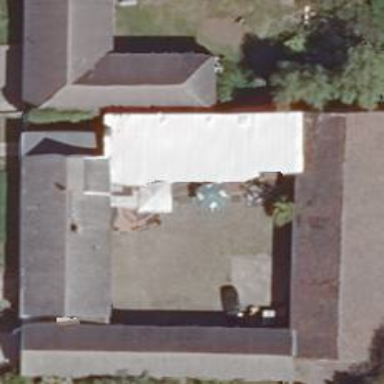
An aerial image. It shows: Cafe.